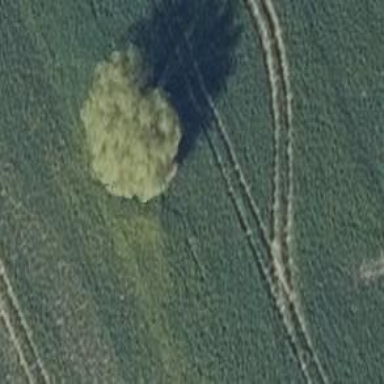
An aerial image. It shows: Deciduous broadleaved tree.